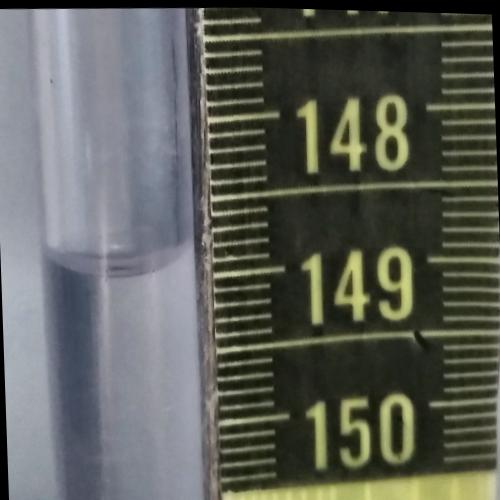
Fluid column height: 148.9 cm